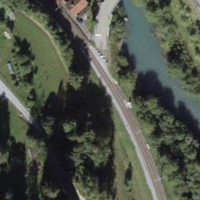
EUNIS habitat code: 24
Species observed at this site:
Cichorium intybus